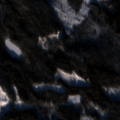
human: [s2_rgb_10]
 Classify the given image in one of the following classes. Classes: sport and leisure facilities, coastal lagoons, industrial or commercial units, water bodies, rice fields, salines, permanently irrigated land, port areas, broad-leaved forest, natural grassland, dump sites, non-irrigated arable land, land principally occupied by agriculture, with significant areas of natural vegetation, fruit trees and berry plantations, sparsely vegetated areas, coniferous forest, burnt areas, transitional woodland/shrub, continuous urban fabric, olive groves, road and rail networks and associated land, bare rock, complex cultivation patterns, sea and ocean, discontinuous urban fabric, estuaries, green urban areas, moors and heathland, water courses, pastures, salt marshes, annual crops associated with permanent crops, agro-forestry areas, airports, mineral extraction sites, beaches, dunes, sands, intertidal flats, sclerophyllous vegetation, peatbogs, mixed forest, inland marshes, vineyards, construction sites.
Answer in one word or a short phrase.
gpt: coniferous forest, mixed forest, transitional woodland/shrub